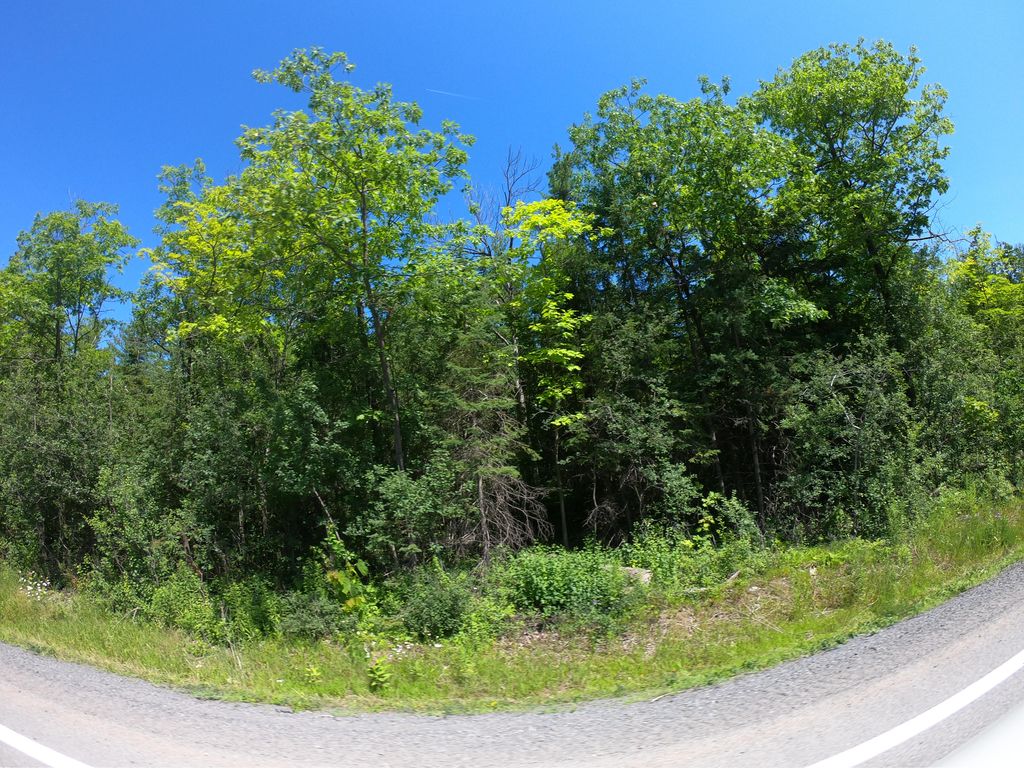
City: ottawa-gatineau